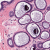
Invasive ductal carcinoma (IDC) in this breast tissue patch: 0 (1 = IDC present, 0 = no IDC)